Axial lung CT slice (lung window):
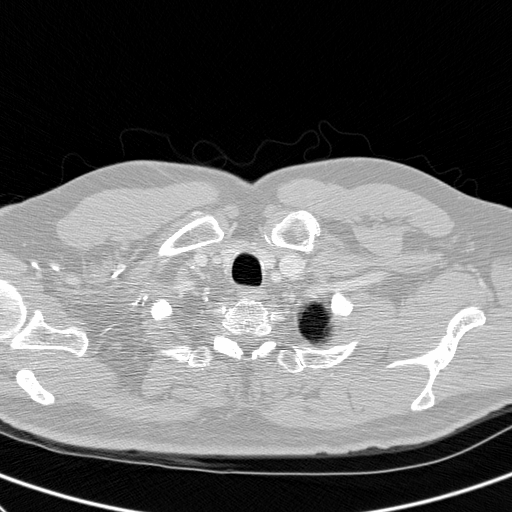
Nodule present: no